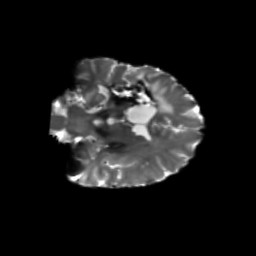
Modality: T2w
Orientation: coronal
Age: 44
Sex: female
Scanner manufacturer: siemens
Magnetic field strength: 3 T
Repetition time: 5.25 s
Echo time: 0.08 s